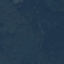
Land use / land cover class: Forest